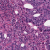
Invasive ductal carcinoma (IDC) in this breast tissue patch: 1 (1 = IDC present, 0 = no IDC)